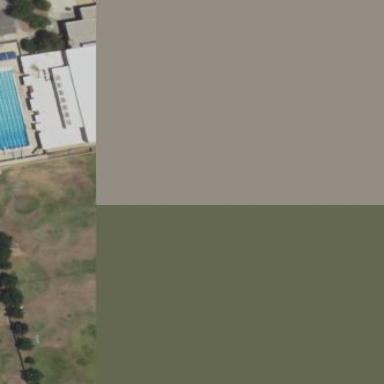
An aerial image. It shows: Building that is sports hall.